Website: crate-barrel
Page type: stored-credit-cards
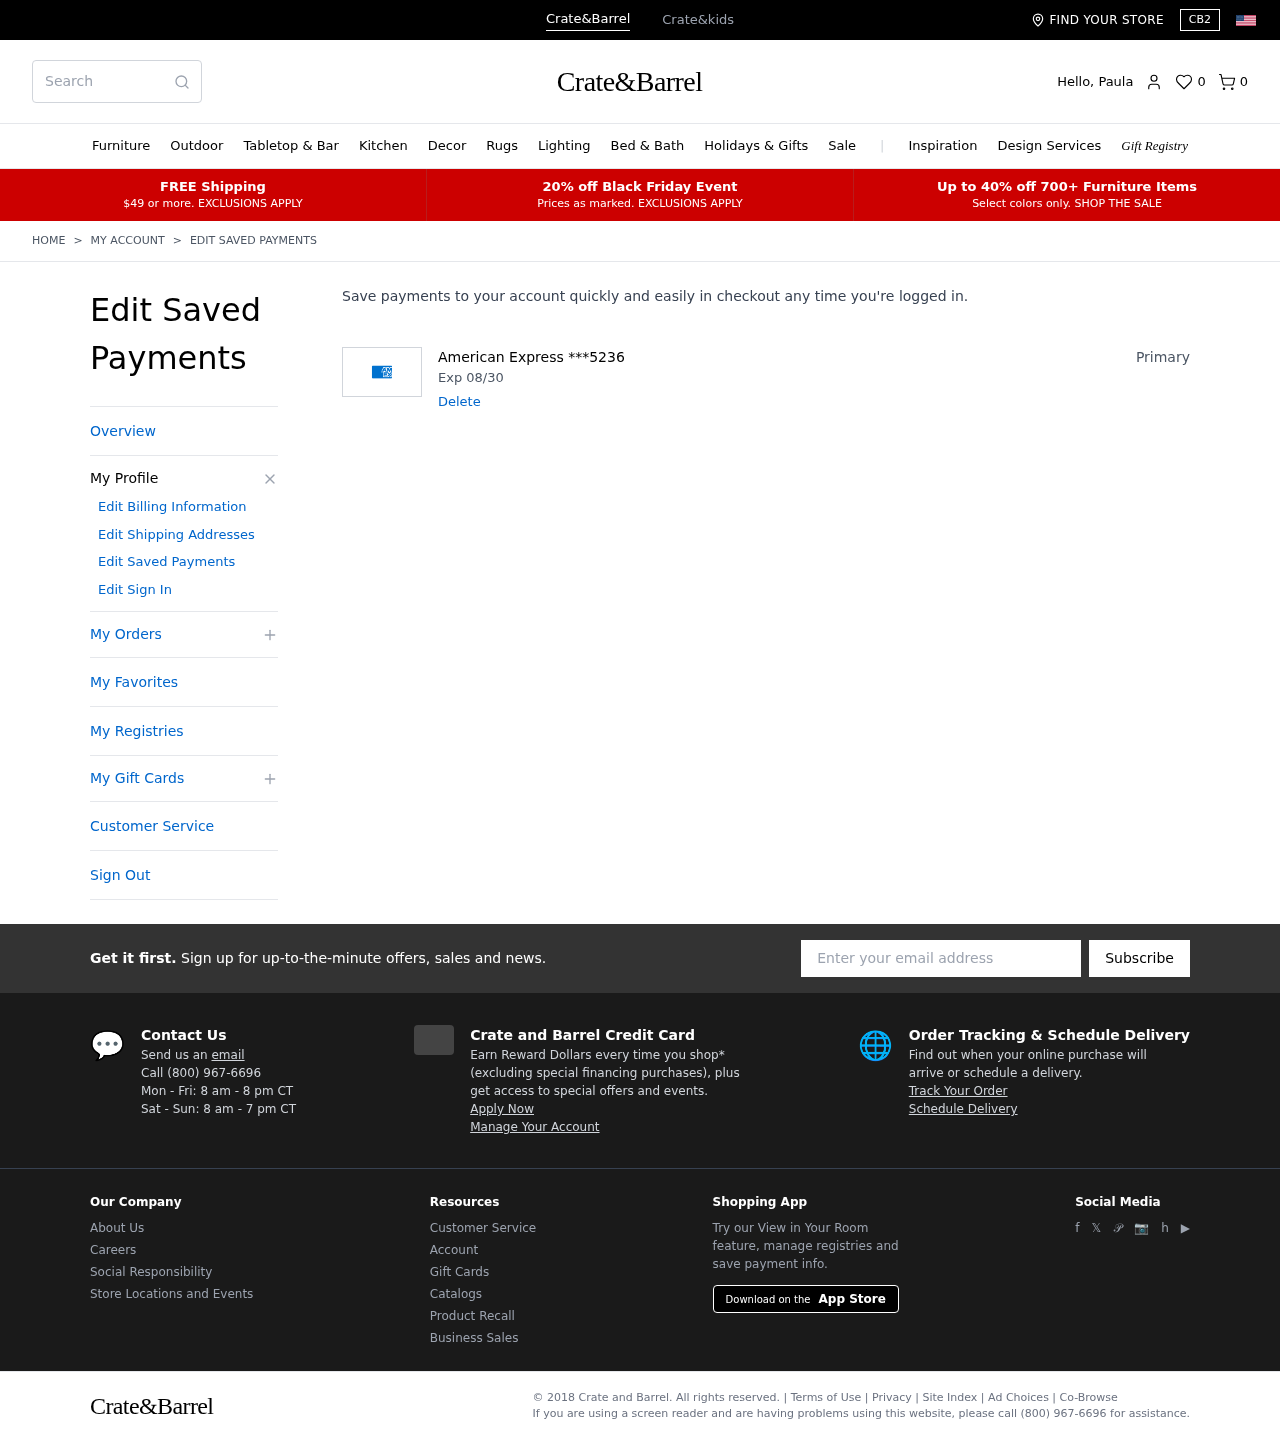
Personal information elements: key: PII_CARD_EXPIRY
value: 08/30
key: PII_CARD_LAST4
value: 5236
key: PII_CARD_TYPE
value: American Express
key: PII_FIRSTNAME
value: Paula
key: PII_EMAIL
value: paula_harvey@yahoo.com
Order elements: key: ORDER_NUM_ITEMS
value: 0
Search elements: key: HEADER_SEARCH
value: Search
Other elements: key: FAVORITES_COUNT
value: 0